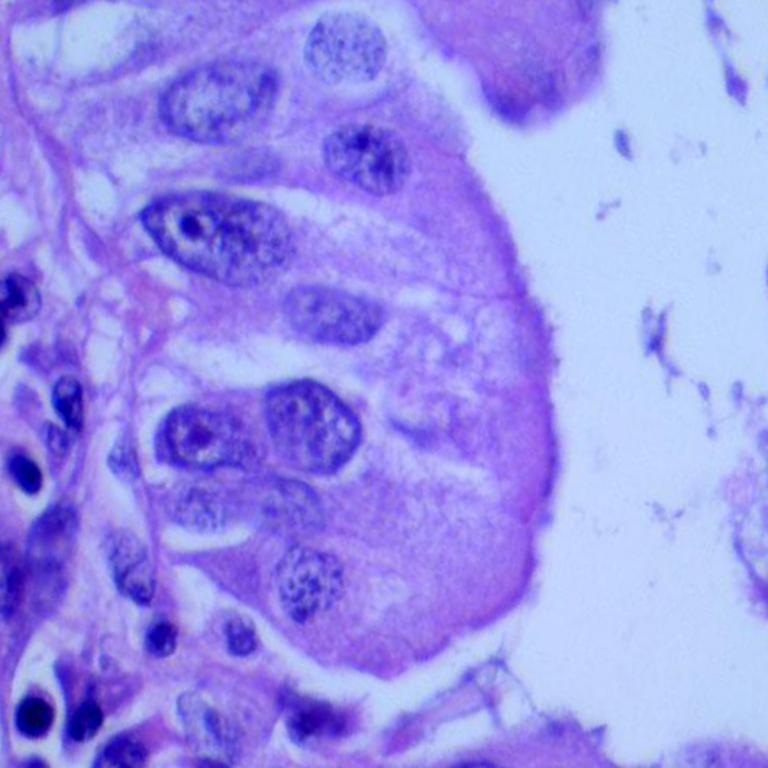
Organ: lung
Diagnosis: adenocarcinomas